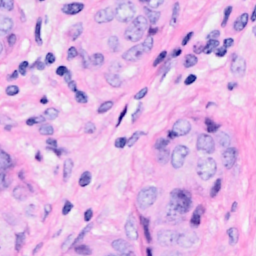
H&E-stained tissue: Breast